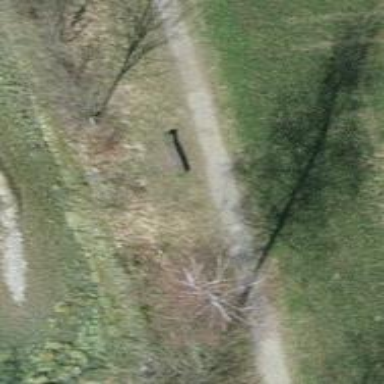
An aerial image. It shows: Brown bench.